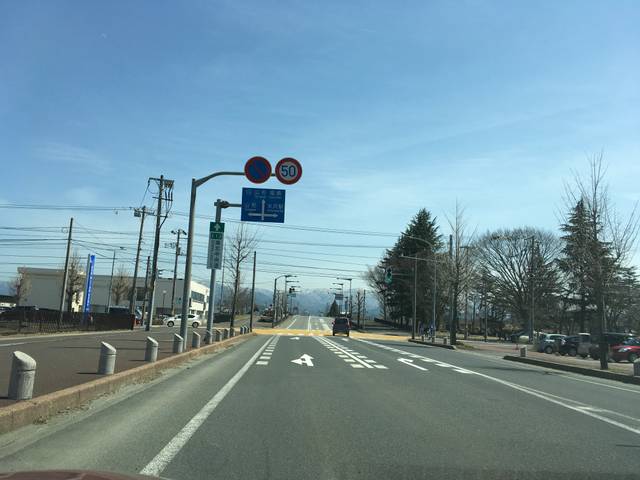
Region: Japan
Coordinates: 37.921, 140.117